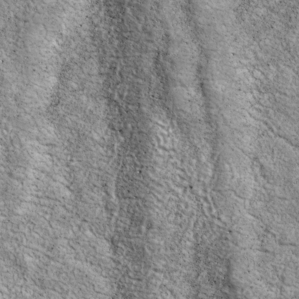
Label: non_frost